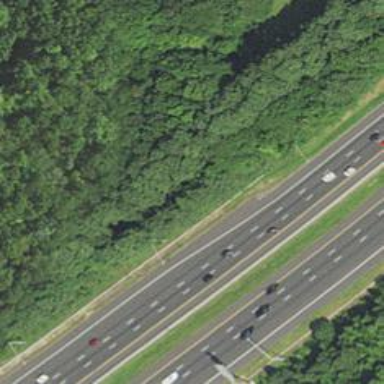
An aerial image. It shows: Asphalt motorway.